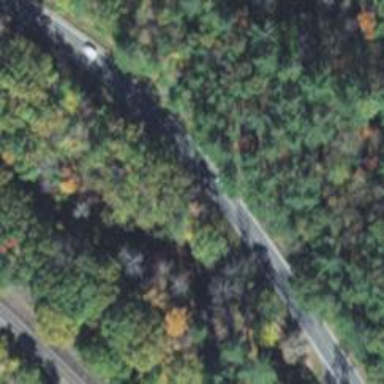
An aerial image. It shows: Asphalt trunk highway.